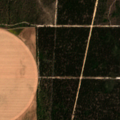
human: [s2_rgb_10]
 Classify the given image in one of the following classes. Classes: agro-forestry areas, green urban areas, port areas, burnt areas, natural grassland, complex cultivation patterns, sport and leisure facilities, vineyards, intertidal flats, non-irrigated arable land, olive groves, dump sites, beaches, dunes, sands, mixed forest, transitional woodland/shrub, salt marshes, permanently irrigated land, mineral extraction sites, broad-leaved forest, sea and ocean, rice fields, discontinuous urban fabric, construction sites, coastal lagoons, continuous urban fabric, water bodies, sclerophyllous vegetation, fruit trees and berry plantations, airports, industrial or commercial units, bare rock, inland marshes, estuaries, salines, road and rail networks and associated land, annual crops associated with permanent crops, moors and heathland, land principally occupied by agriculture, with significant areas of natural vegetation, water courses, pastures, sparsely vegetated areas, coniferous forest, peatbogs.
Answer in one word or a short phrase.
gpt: continuous urban fabric